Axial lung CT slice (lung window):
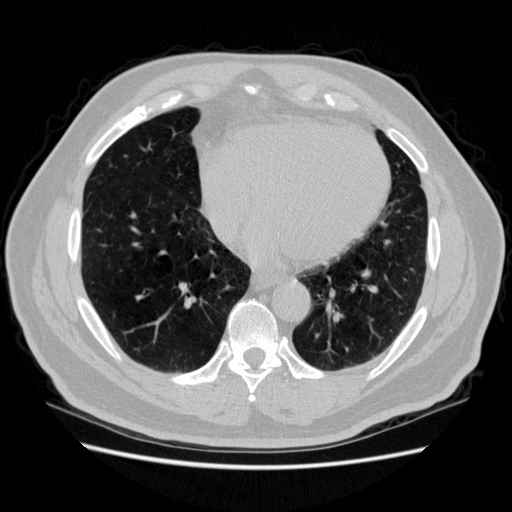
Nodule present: no